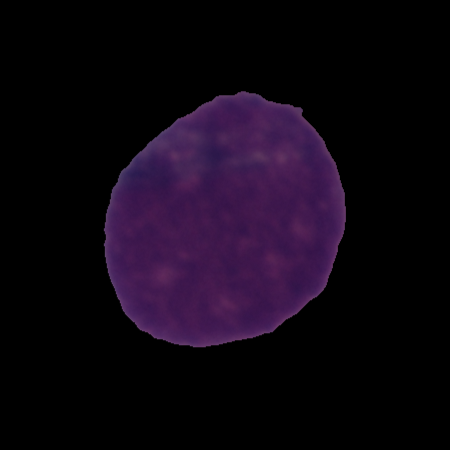
Label: cancer